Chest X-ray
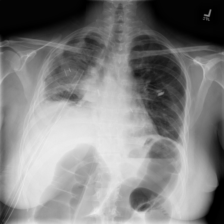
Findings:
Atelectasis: positive
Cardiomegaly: negative
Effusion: positive
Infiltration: positive
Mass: negative
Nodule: negative
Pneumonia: negative
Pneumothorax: positive
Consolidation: negative
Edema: negative
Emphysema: negative
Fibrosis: negative
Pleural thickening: negative
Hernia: negative